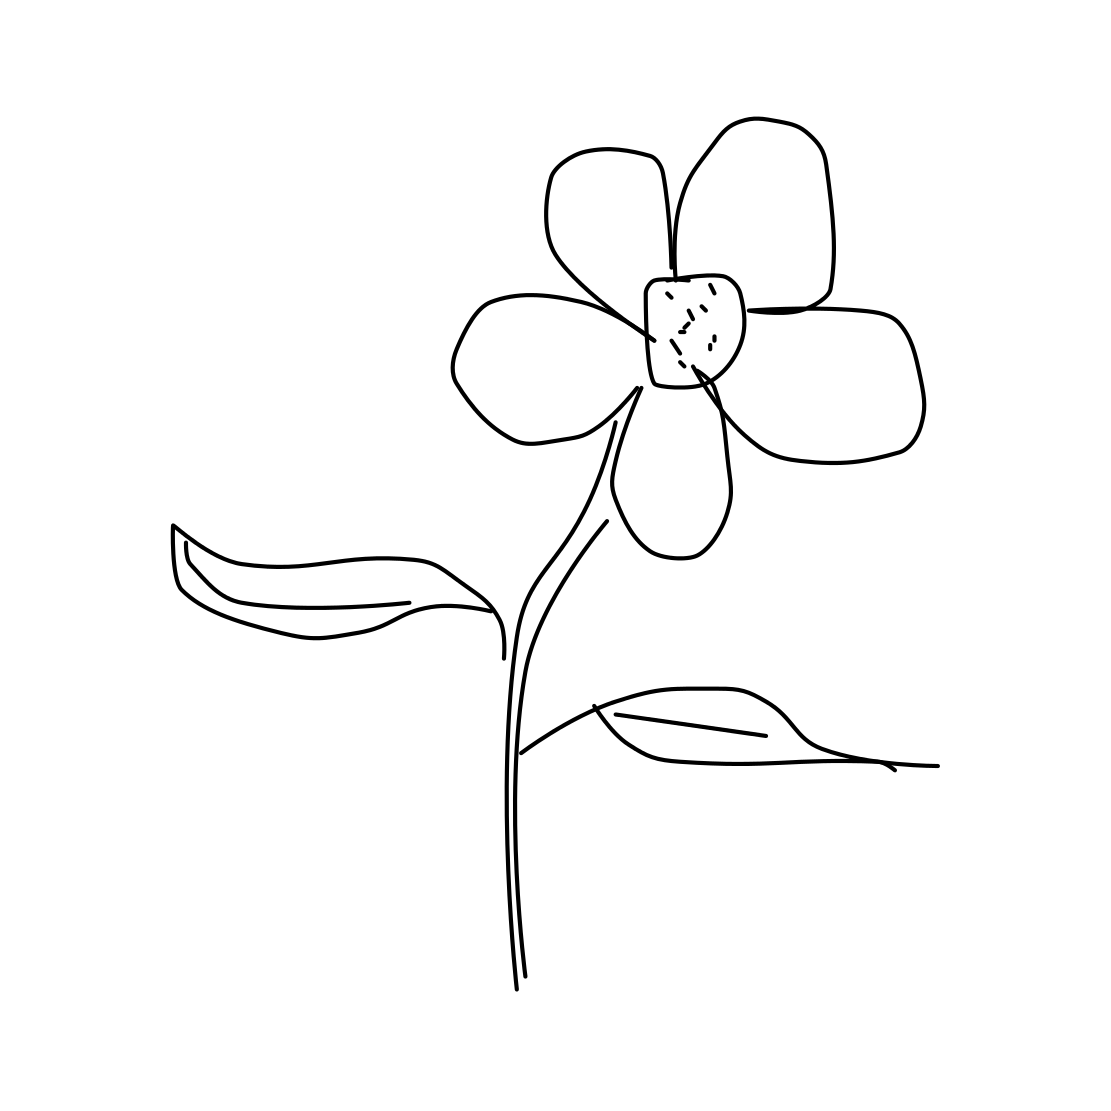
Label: flower with stem